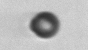
Label: bead